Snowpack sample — Buffalo Mountain, Silverthorne, Colorado, USA (2/22/26, 2:02 PM MST)
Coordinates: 39.622, -106.113
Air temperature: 33 °F
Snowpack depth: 63 cm
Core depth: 50 cm
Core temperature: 28.4 °F
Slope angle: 11°, slope face: 116°
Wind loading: low
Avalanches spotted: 0
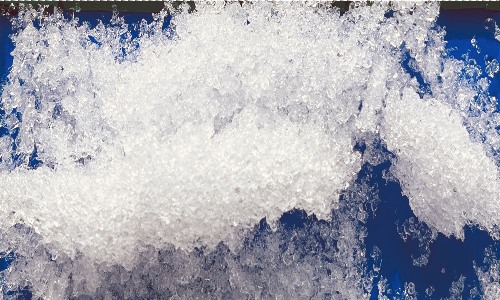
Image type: core
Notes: In a firebreak similar to site 1, minimal wind loading with no spotted avalanches (not many faces in view though)